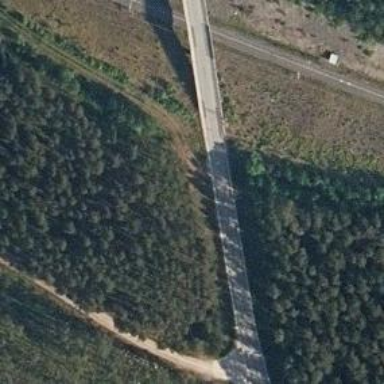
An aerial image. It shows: Tertiary road passing over bridge.